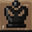
Piece: bK